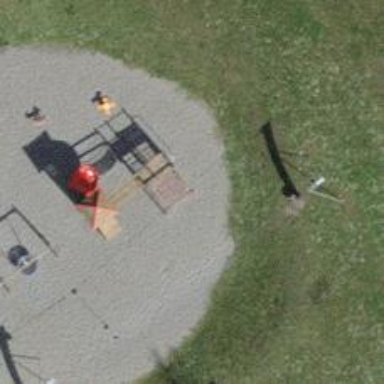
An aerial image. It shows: Playground with various play structures.